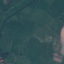
Land use / land cover: Pasture